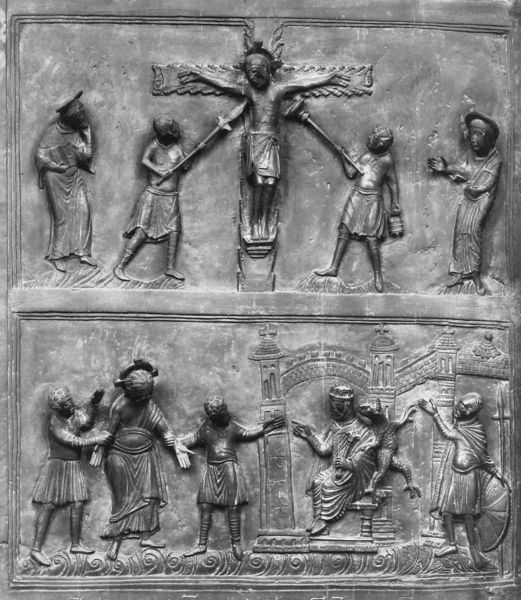
Titel: Bernwardstür im Westportal des Hildesheimer Doms
Standort: Hildesheim, Dom (EU - D - Nds)
Schlagwörter: johannes, tot, kirche, gewand, relief, lanze, soldaten, metall, bronze, plastik, schild, burg, kreuz, religion, soldat, pilatus, gravierung, photo, portal, römer, heiligenschein, jesus, jesus christus, kreuzigung, sterben, christlich, romanik, florenz, tempel, opfer, kupferstich, schwamm, pontius pilatus, essig, jeses, kreuzweg, passion christi, kreuzigungsszene, kruzigung, palstik, bekreuzung